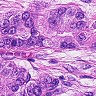
Metastatic tissue present: yes